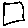
Label: square